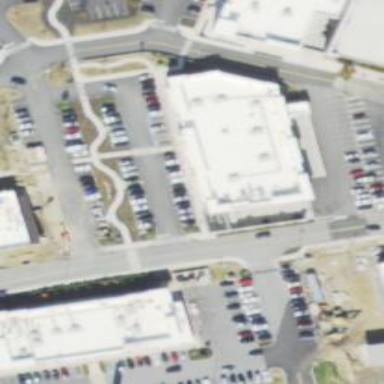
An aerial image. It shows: Retail building.